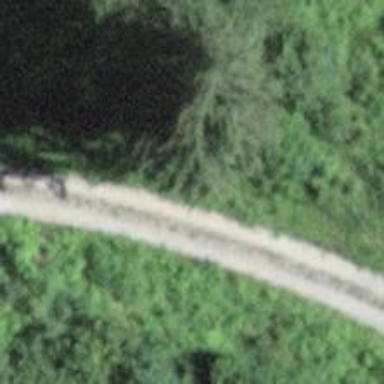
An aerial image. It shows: Pebblestone track with grade2 quality.